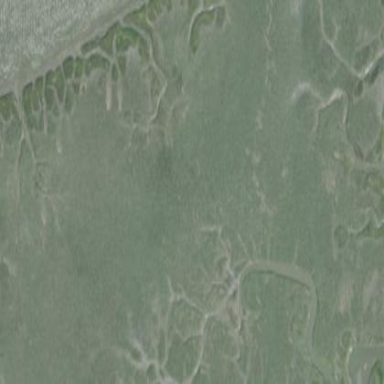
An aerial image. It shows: Tidal saltmarsh wetland area.